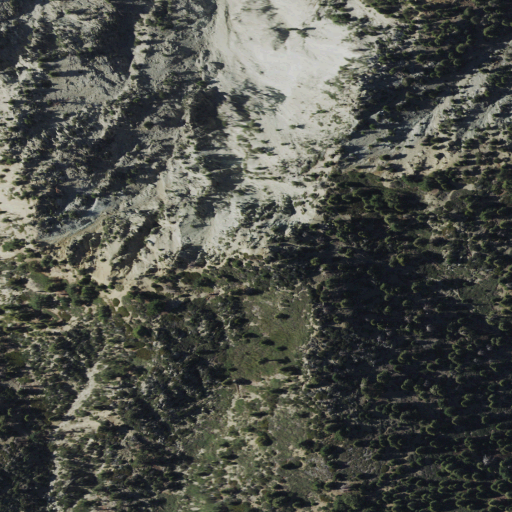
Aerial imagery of mountain in California named Cuchillo Peak containing grassland, evergreen forest, and shrub